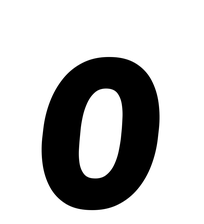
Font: Roboto-Italic_Condensed_Bold_Italic